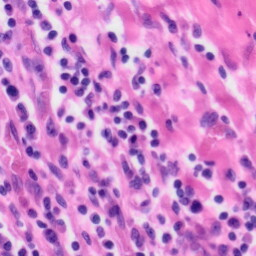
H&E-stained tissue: Tonsil